Question: Count the number of objects in the diagram.
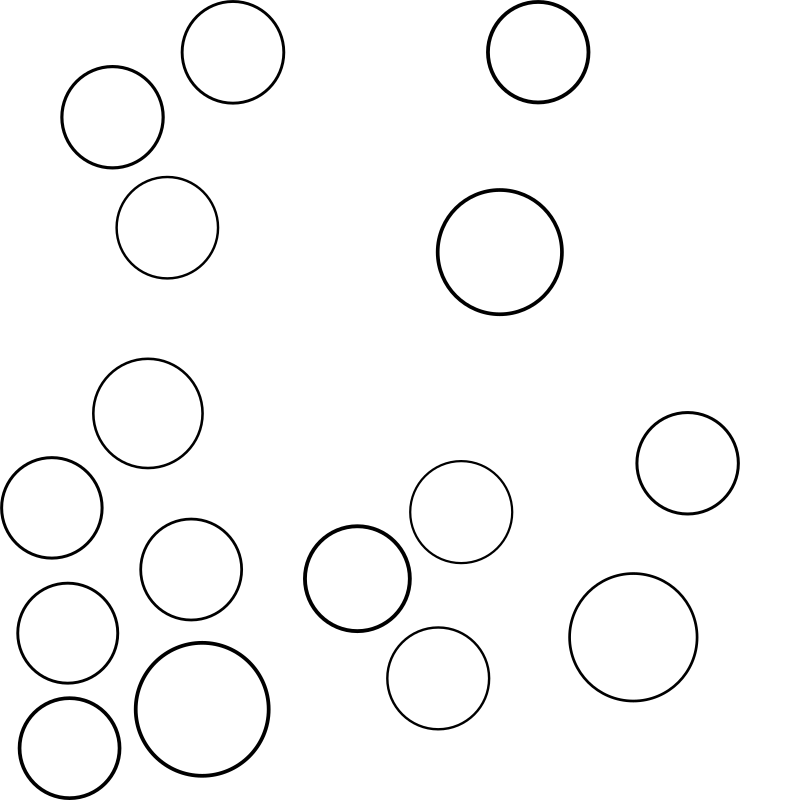
Answer: 16